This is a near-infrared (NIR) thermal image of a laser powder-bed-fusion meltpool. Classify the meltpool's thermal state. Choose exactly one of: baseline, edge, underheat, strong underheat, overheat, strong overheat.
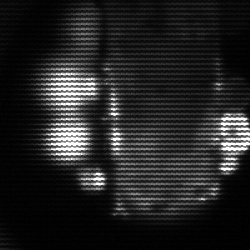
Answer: strong underheat